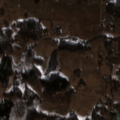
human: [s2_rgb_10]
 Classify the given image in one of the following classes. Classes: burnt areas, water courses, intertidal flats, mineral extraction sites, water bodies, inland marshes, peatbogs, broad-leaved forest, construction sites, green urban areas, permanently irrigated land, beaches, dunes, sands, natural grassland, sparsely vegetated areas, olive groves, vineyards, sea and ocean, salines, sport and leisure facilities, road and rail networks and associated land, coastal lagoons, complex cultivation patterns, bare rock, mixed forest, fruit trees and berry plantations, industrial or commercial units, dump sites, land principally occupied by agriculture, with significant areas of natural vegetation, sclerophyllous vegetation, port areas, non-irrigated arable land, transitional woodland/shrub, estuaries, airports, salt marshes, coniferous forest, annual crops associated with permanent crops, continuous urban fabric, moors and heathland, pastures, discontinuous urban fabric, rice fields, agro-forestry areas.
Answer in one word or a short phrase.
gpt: non-irrigated arable land, pastures, complex cultivation patterns, land principally occupied by agriculture, with significant areas of natural vegetation, mixed forest